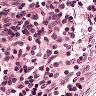
Metastatic tissue present: no